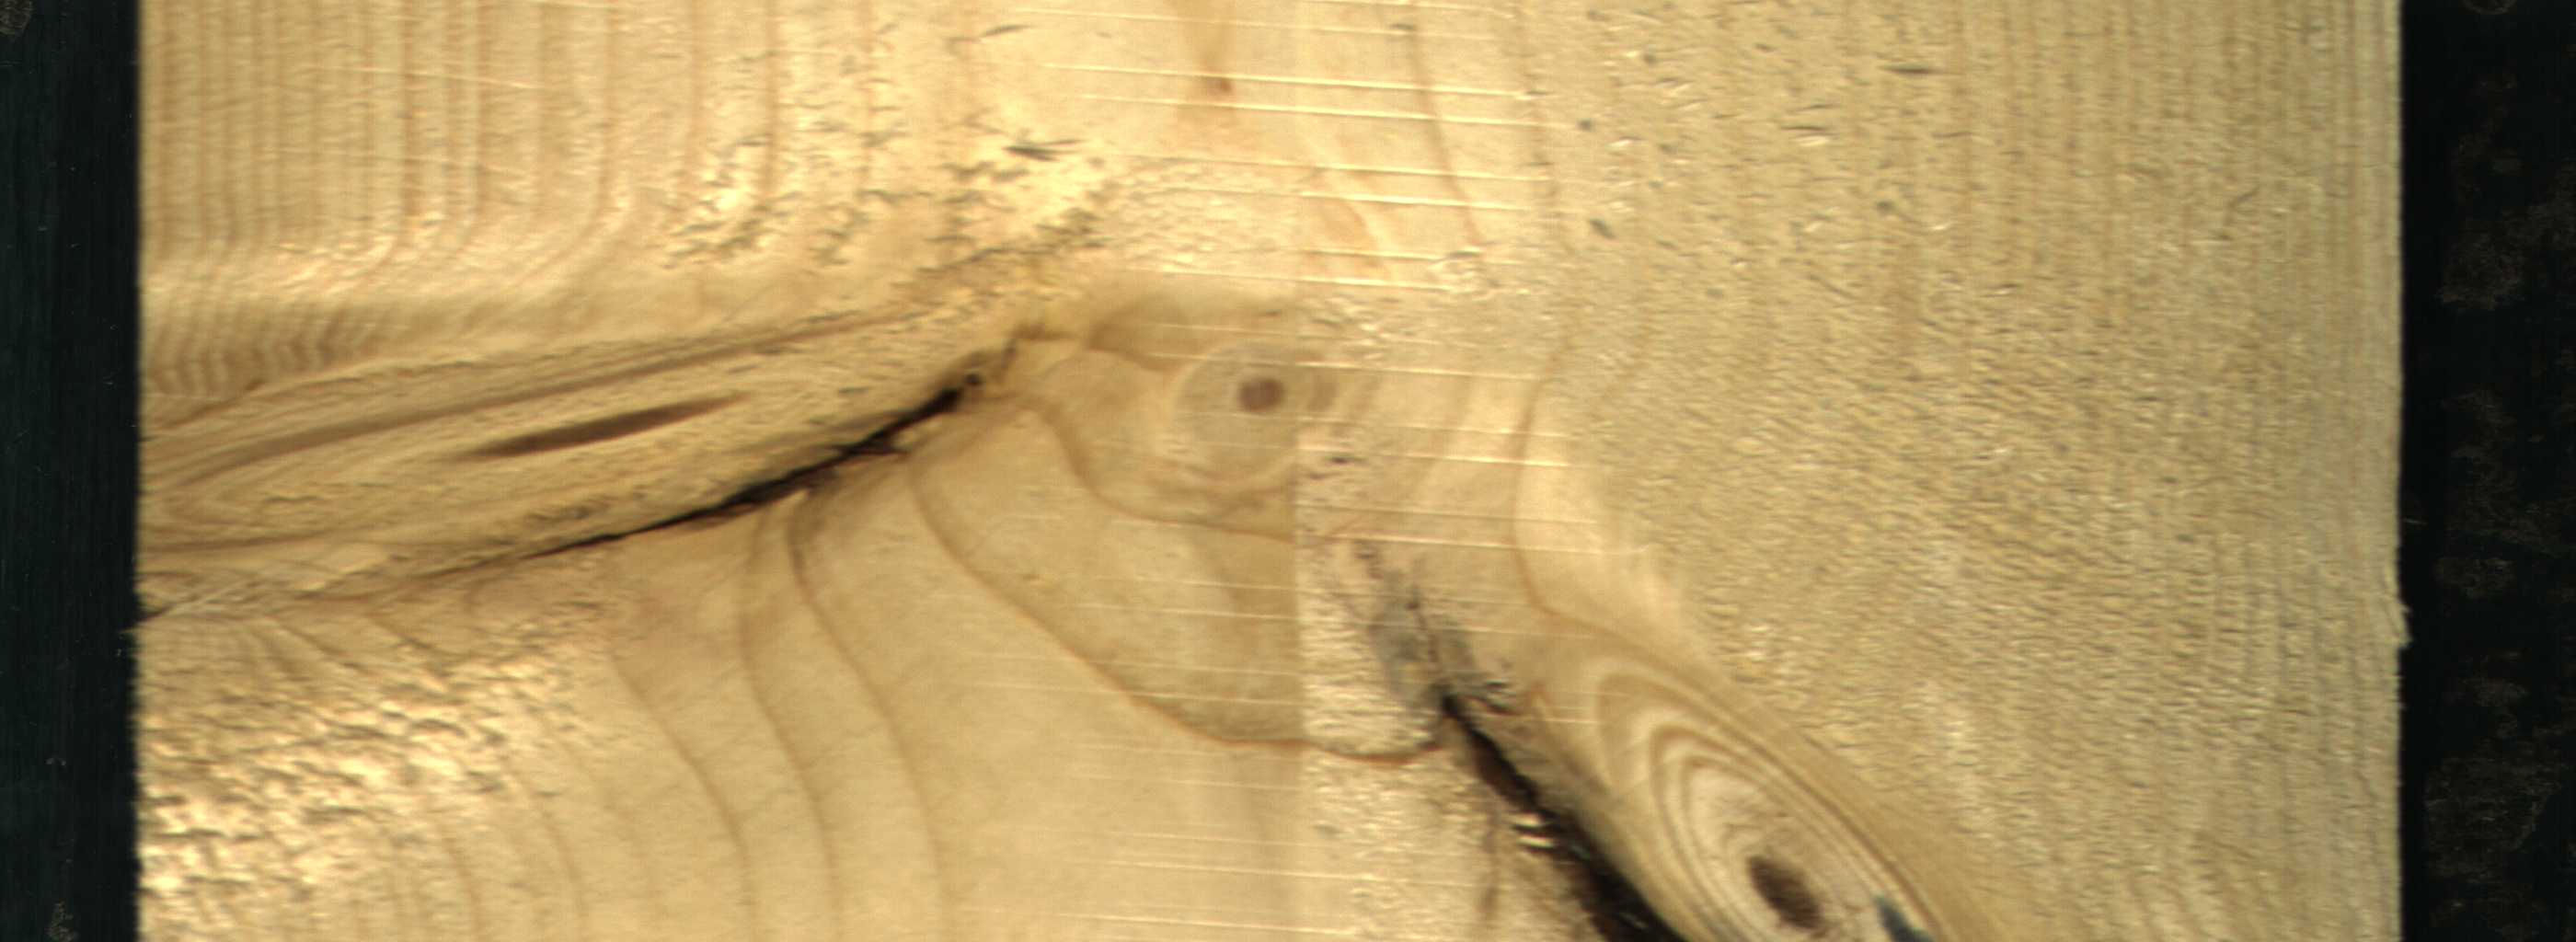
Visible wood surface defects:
Dead_Knot
Dead_Knot
Live_Knot
Live_Knot
Live_Knot